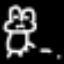
Label: frog